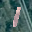
Label: 1